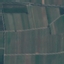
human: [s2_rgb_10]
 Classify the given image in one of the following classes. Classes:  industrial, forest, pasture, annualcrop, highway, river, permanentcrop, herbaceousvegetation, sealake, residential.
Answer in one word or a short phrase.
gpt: PermanentCrop